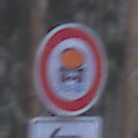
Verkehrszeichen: VerbotFahrzeugeWassergefaehrdenderLadung
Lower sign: RichtungsangabeDurchPfeile2
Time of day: MorningAfternoon
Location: Outdoor (Nature)
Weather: Overcast
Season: Winter
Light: Natural